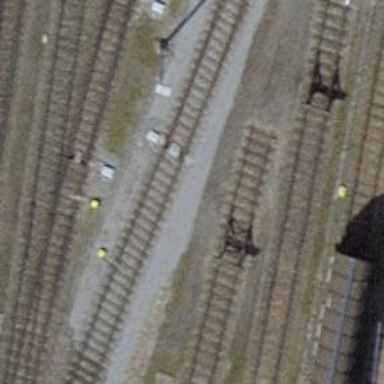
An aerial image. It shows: Railway buffer stop.